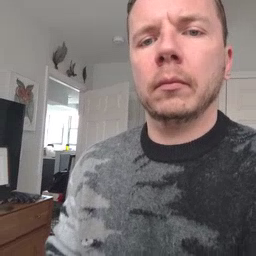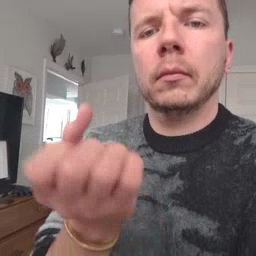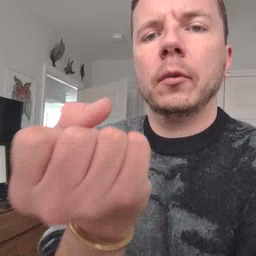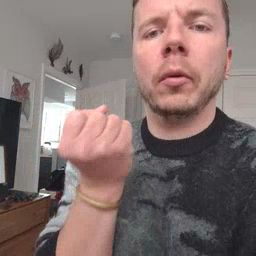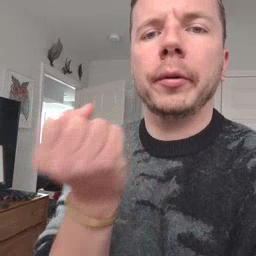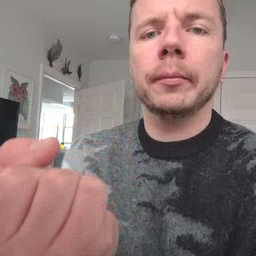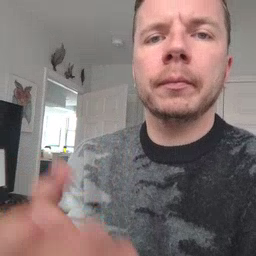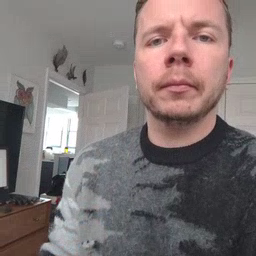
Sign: drawer